Question: I am new in php and now i installed wampserver 2.2 application and when i click to Localhost option, the "Unable to connect" page shown in my Firefox browser.
this is my www folder:

And this is my 'index.php' file:
'''
<html>
<head>
<title> Hello To PHP Learning! </title>
</head>
<body>
<?php
echo 'Hello World';
?>
</body>
</html>
'''
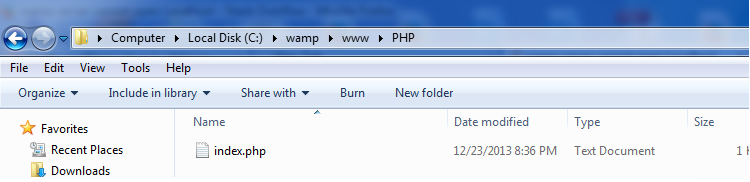
Answer: Have you installed the 'C++ Redistributable Package' ?
You should install it before installing wamp!